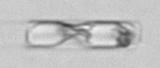
Label: Guinardia_delicatula